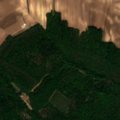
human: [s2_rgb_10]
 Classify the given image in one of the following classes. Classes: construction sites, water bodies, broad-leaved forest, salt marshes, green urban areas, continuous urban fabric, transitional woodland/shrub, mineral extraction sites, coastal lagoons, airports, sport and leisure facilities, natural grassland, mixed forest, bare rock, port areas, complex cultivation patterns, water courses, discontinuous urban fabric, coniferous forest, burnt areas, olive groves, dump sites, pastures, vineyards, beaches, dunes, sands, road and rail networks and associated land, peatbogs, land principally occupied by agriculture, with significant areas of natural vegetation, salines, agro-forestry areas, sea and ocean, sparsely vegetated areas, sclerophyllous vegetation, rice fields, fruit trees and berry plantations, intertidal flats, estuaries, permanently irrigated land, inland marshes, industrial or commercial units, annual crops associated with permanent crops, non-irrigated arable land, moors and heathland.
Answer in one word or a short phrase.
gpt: non-irrigated arable land, broad-leaved forest